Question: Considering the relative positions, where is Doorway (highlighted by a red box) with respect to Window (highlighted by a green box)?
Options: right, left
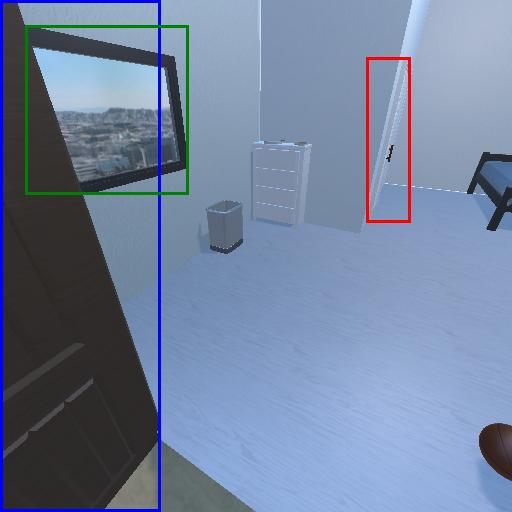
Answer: right